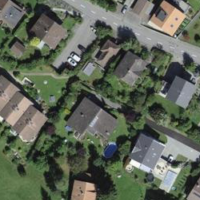
EUNIS habitat code: 55
Species observed at this site:
Cotoneaster dammeri